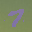
Label: 7